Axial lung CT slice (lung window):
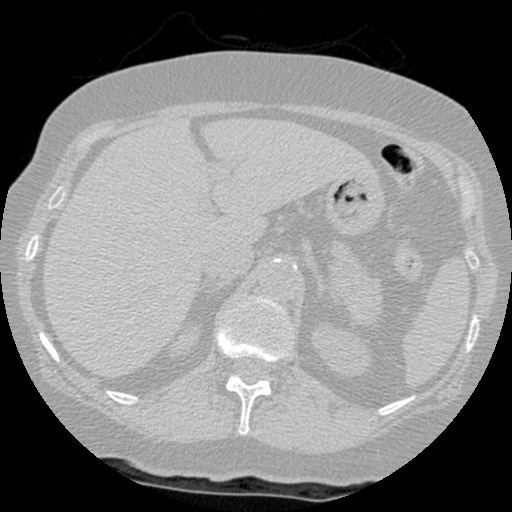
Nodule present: no